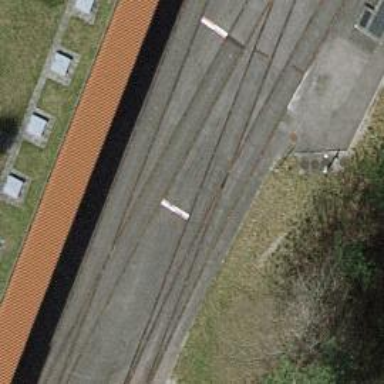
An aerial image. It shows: Single-track spur railway line.